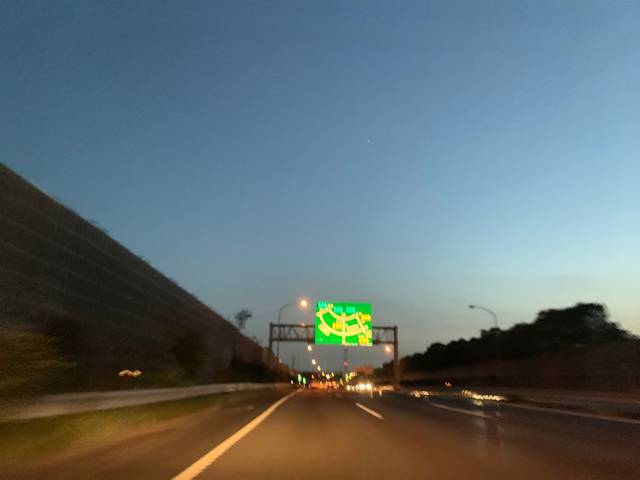
Region: Japan
Coordinates: 35.857, 139.879